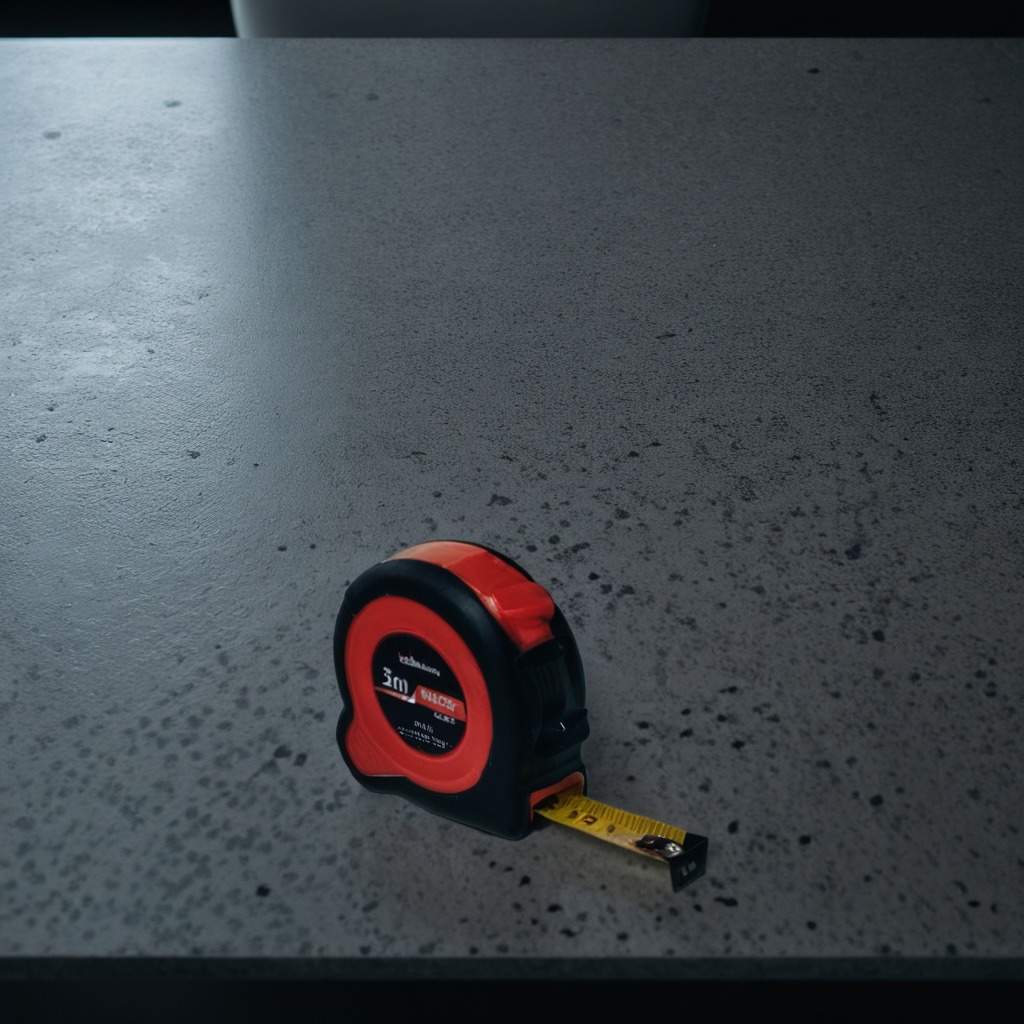
A measuring tape is lying on a clean granite table inside a workshop at night dim ambient light soft shadows worn but